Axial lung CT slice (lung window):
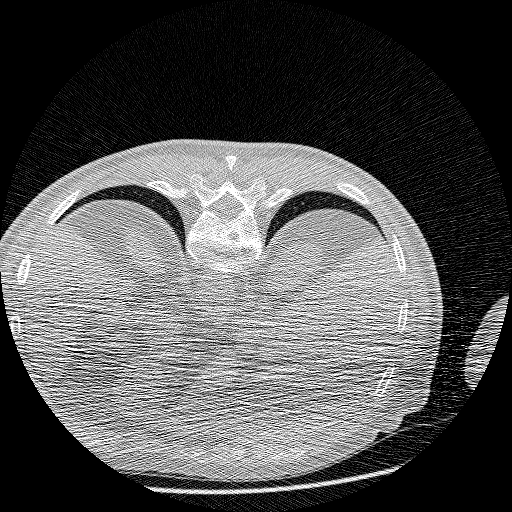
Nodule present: no